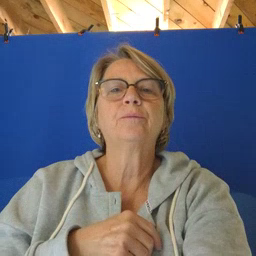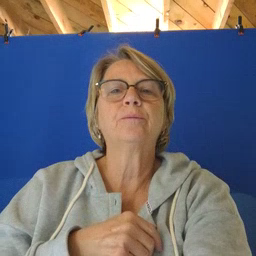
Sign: donkey